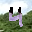
Label: 4